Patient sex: M
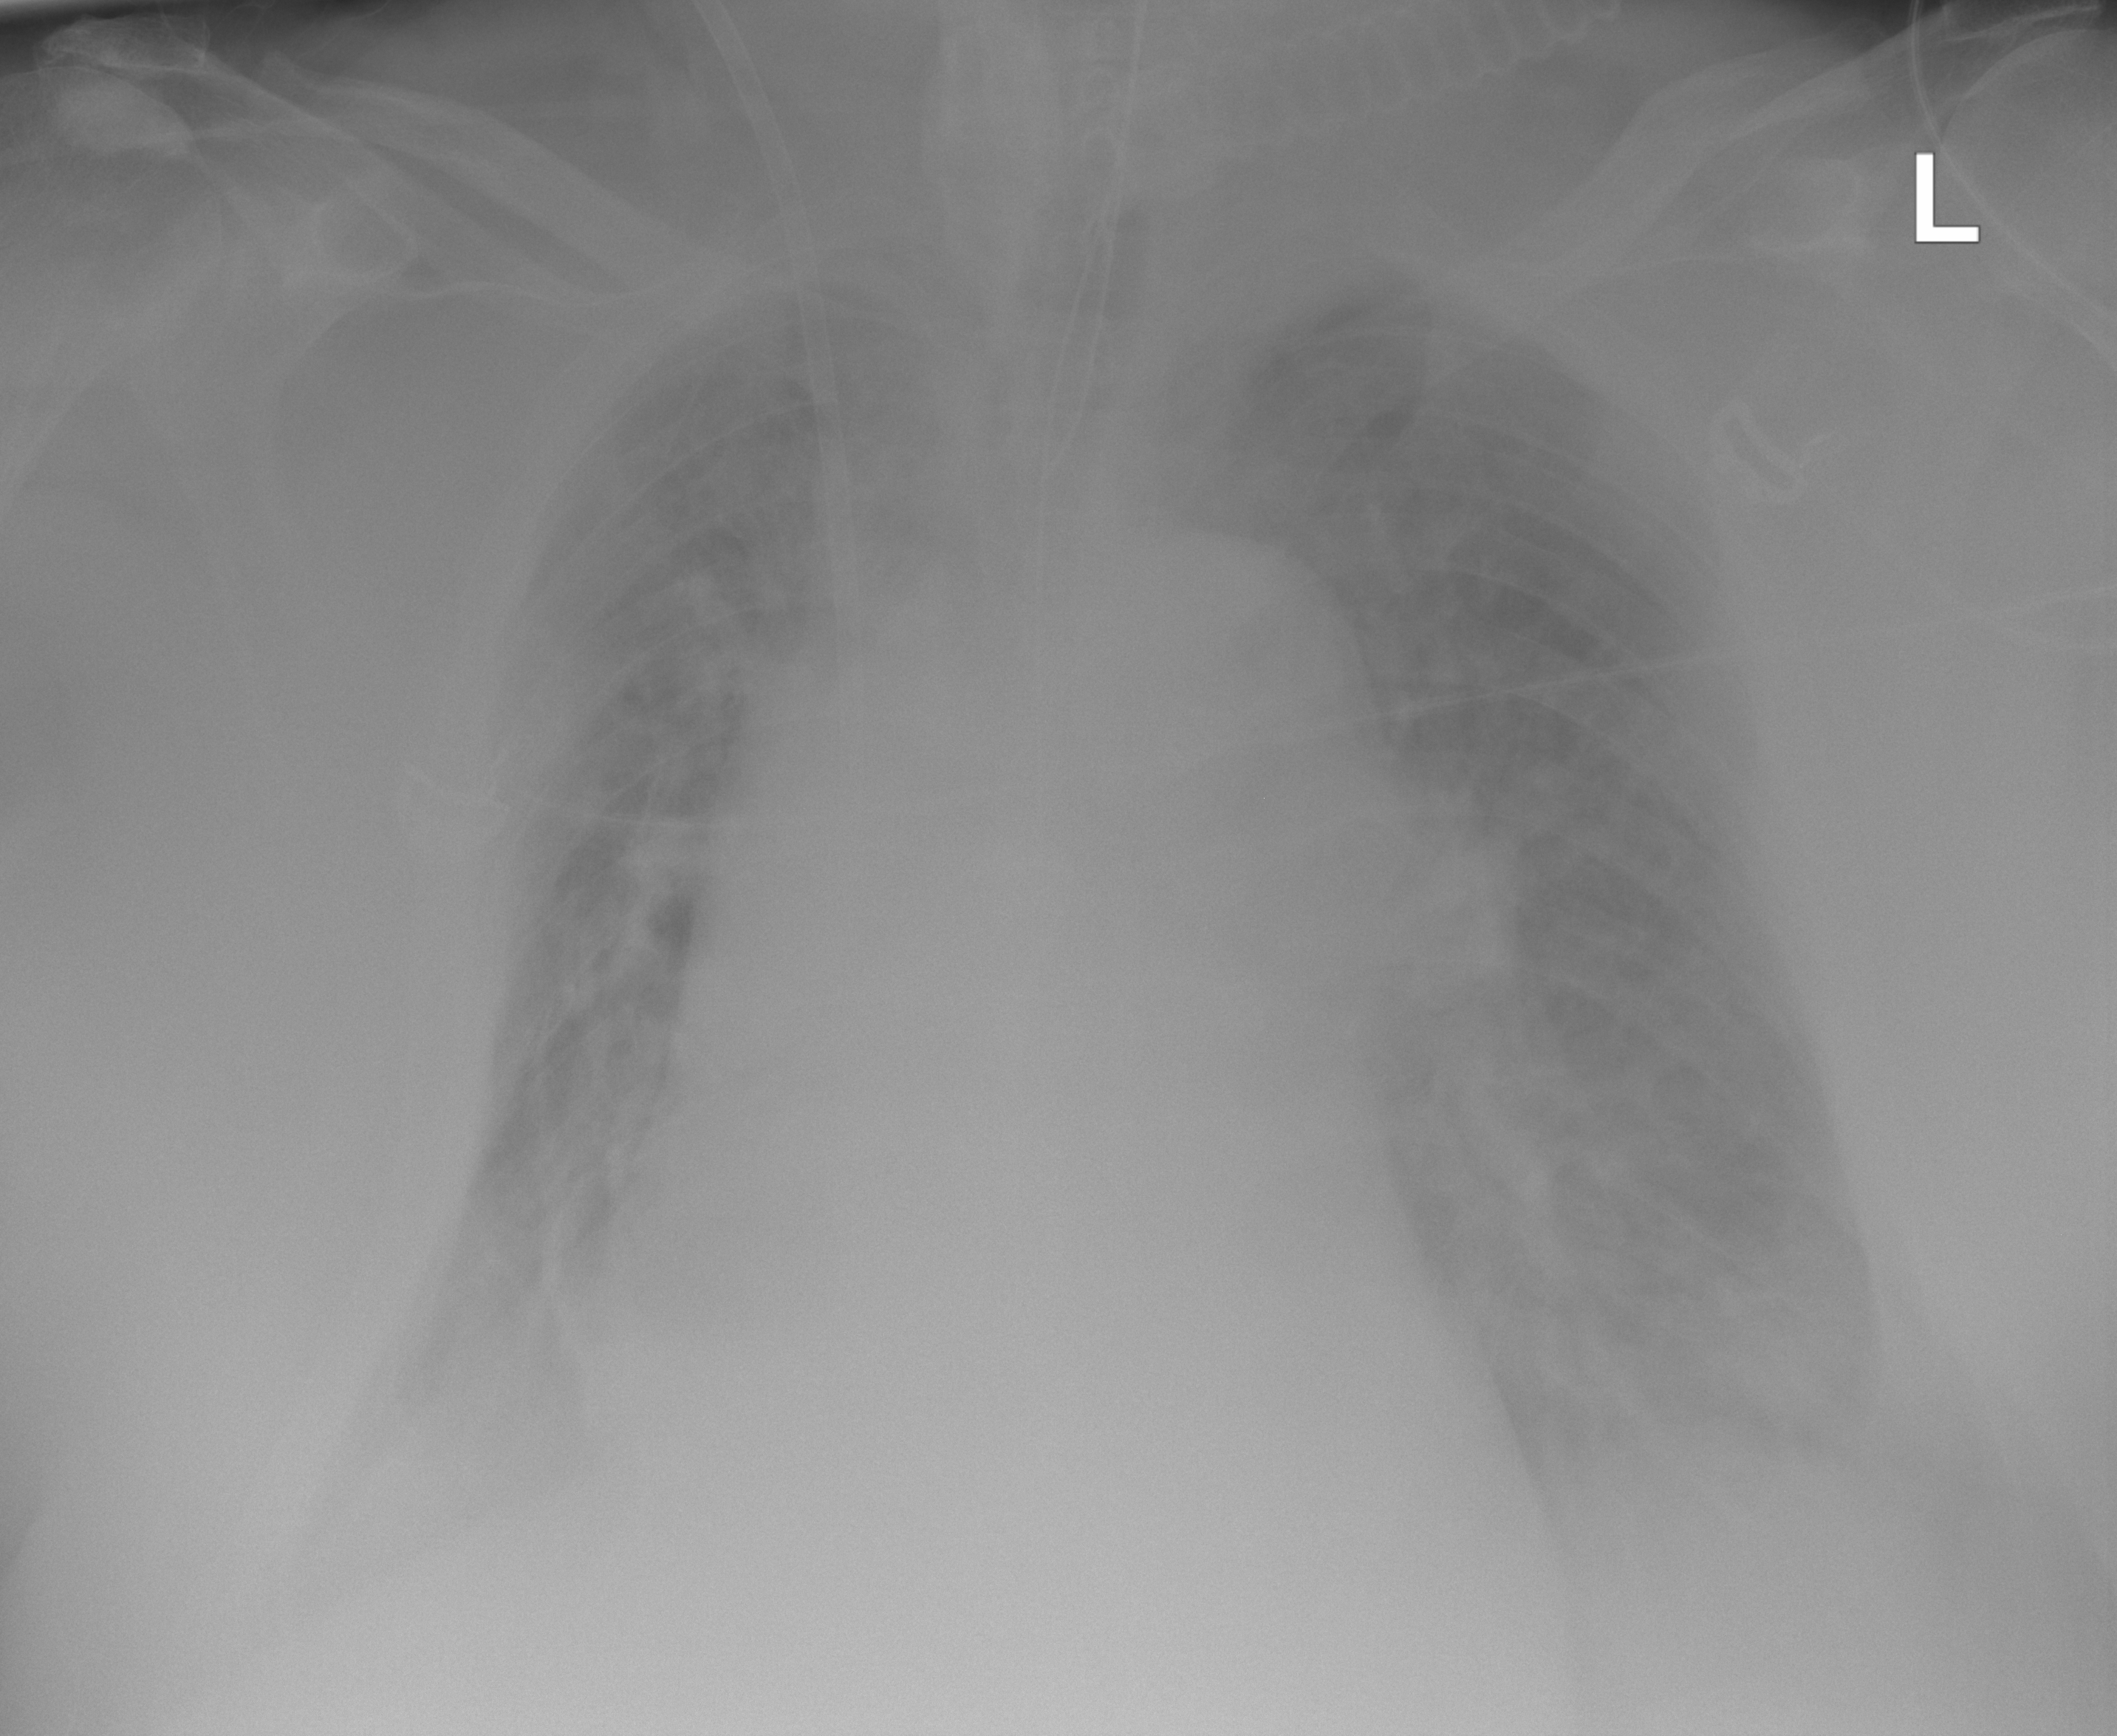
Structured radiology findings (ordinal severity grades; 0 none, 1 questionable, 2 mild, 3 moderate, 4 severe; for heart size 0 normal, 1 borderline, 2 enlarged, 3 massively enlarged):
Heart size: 2
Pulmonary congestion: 3
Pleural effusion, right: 2
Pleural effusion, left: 3
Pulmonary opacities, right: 2
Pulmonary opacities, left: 2
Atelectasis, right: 2
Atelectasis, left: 3